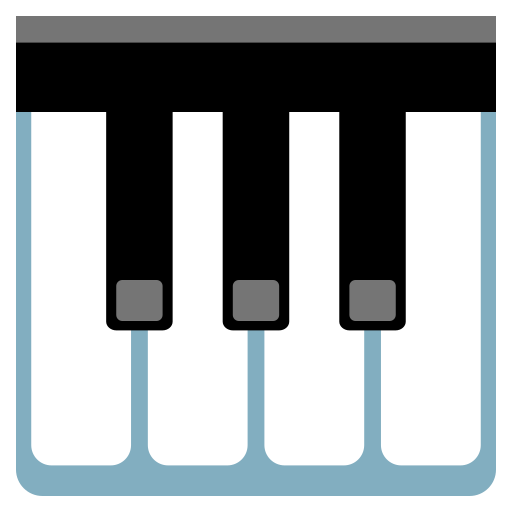
Emoji: 🎹